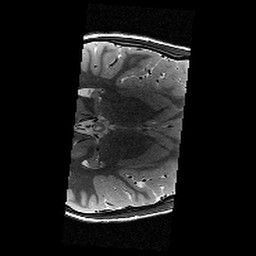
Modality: T2w
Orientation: axial
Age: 11
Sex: male
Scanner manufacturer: siemens
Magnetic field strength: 3 T
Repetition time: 9.23 s
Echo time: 0.067 s